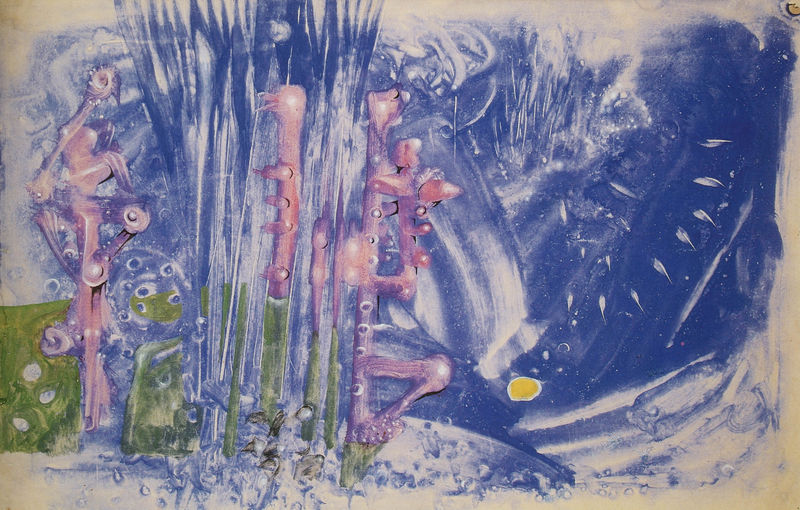
Titel: Majory (Name eines Hotels)
Künstler: Roberto Matta
Standort: Paris
Institution: Sammlung Paul Haim
Schlagwörter: baum, blau, himmel, meer, vogel, wasser, weiß, wolken, aquarell, baden, badende, bäume, frauen, gelb, grob, grün, komposition, landschaft, menschen, see, teich, bewegung, blume, bunt, hell, pastell, schwarz, eis, gras, schnee, tier, wiese, wolke, expressionismus, malerei, augen, mensch, rahmen, öl, gräser, natur, schilf, vögel, wind, pastos, sonne, figur, familie, musik, orchester, pflanze, pflanzen, rosa, kreis, engel, hellblau, welle, wellen, komplementär, moderne, abstrakt, farben, modern, farbe, formen, lila, wasserfarbe, linien, weis, oliv, figuren, matt, erhaben, querformat, sturm, wogen, duktus, ernst, streifen, ölfarbe, transparent, grass, striche, abstraktion, frottage, max ernst, surreal, surrealismus, gestalt, regen, punkte, pink, stiele, bad, wasserfarben, linie, kälte, wirbel, form, strich, dynamik, punkt, kreise, wässrig, kugeln, pinsel, flora, pinselduktus, pinselstrich, fleck, flecken, flöte, aquarium, diffus, kristall, expressiv, picasso, hilfe, wesen, struktur, bambus, pinselstriche, fontäne, frost, spritzer, phantasie, blasen, flöten, ungegenständlich, kleckse, klecks, tropfen, expression, kandinsky, fische, eruption, rohr, unterwasser, weltall, unterwasserwelt, florale formen, surrealistisch, anthropomorph, pastel, ductus, gegenstandslos, fiktion, lotus, lebewesen, meeresboden, meeresgrund, sprudel, stiehle, pubertät, fallus, wassertropfen, korallen, explosionen, schmiererei, experimentell, unrealistisch, wischtechnik, matta, abklatschtechnik, anziehend, auserirdisch, bewegter aufbau, fallussymbol, ferstermuster, futur, gelber fleck, gelber punkt, kokettieren, lemuren, singende vögel, spielende mädchen, surrealismus druck, welle7, wueerformat, überschäumend, fiktiv